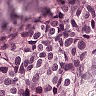
Metastatic tissue present: yes